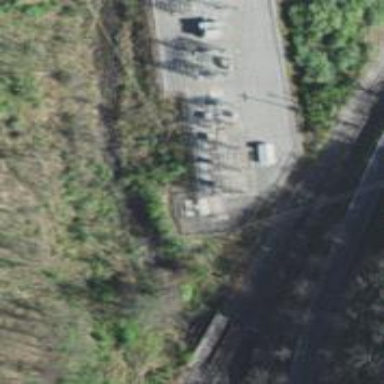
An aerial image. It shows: Power tower.